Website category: auto
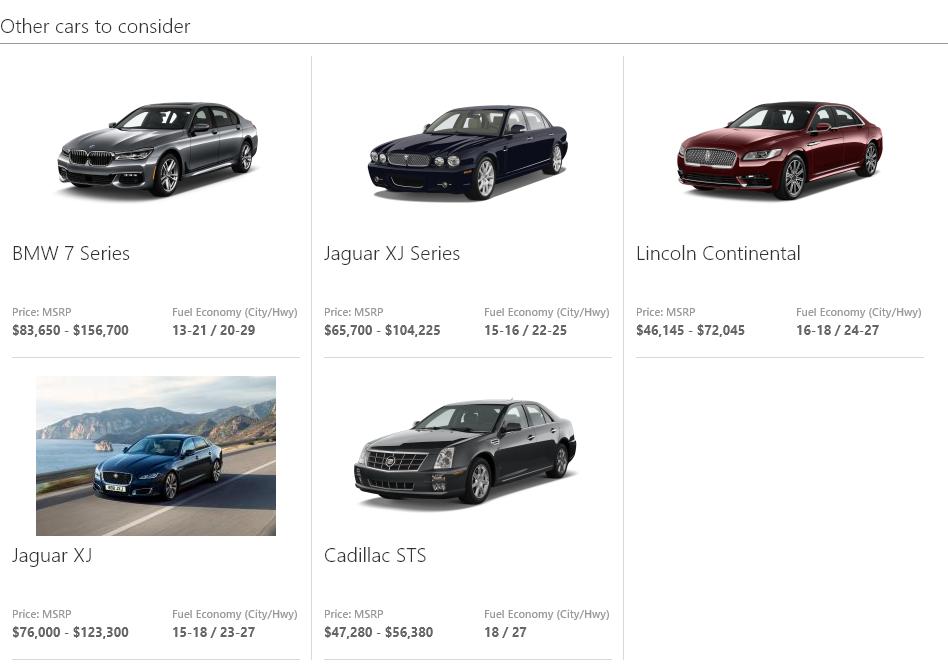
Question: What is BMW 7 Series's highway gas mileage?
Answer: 20-29

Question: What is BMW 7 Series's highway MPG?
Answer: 20-29

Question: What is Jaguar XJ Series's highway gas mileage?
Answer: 22-25

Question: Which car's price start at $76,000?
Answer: Jaguar XJ

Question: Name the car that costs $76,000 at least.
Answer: Jaguar XJ

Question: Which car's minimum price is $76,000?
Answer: Jaguar XJ

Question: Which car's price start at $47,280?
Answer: Cadillac STS

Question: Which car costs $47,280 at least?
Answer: Cadillac STS

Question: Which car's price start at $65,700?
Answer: Jaguar XJ Series

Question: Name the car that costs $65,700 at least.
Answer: Jaguar XJ Series

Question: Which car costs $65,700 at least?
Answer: Jaguar XJ Series

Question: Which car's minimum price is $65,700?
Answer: Jaguar XJ Series

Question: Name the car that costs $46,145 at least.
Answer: Lincoln Continental

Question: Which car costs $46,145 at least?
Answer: Lincoln Continental

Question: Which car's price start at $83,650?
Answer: BMW 7 Series

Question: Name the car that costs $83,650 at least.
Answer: BMW 7 Series

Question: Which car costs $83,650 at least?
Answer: BMW 7 Series

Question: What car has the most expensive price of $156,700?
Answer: BMW 7 Series

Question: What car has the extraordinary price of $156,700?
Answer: BMW 7 Series

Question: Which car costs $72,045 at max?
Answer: Lincoln Continental

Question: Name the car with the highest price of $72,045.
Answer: Lincoln Continental

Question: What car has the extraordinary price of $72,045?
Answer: Lincoln Continental

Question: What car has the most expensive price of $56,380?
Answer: Cadillac STS

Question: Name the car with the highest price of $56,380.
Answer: Cadillac STS

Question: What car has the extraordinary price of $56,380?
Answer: Cadillac STS

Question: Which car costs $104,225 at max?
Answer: Jaguar XJ Series

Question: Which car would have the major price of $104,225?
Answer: Jaguar XJ Series

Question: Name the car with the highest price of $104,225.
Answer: Jaguar XJ Series

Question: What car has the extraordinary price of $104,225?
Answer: Jaguar XJ Series

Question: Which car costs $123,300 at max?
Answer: Jaguar XJ

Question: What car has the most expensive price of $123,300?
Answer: Jaguar XJ

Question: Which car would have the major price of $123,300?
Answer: Jaguar XJ

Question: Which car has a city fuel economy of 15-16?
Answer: Jaguar XJ Series

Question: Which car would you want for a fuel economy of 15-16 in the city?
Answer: Jaguar XJ Series

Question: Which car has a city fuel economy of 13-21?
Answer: BMW 7 Series

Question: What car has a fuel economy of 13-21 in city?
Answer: BMW 7 Series

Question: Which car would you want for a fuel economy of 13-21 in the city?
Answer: BMW 7 Series

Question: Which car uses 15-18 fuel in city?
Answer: Jaguar XJ

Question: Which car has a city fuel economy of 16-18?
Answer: Lincoln Continental

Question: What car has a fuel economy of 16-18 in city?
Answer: Lincoln Continental

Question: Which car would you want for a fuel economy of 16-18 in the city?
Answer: Lincoln Continental

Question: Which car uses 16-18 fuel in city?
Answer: Lincoln Continental

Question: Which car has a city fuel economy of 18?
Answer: Cadillac STS

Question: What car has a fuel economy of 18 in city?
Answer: Cadillac STS

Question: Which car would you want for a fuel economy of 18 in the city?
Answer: Cadillac STS

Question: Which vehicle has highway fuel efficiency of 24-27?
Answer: Lincoln Continental

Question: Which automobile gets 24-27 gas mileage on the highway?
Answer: Lincoln Continental

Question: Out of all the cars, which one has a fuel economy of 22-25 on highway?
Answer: Jaguar XJ Series

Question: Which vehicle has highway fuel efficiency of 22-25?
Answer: Jaguar XJ Series

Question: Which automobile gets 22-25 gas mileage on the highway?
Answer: Jaguar XJ Series

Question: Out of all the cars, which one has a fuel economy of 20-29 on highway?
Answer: BMW 7 Series

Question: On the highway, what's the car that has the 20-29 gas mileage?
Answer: BMW 7 Series

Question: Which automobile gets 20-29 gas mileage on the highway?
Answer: BMW 7 Series

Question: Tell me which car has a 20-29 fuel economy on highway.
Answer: BMW 7 Series

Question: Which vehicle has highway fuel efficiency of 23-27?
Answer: Jaguar XJ

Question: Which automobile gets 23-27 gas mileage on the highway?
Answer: Jaguar XJ

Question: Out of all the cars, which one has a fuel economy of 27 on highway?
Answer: Cadillac STS

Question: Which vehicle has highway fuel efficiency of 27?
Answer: Cadillac STS

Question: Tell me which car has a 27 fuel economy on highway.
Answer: Cadillac STS